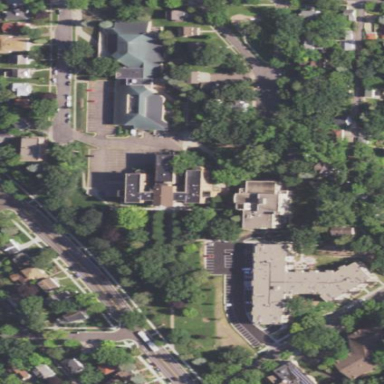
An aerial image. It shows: College.